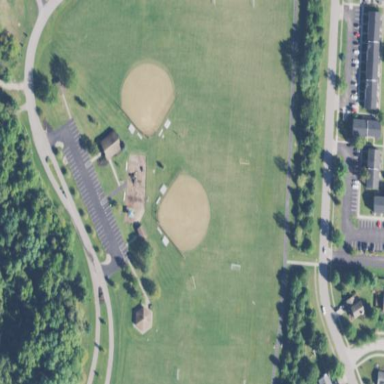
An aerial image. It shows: Baseball pitch for leisure land.